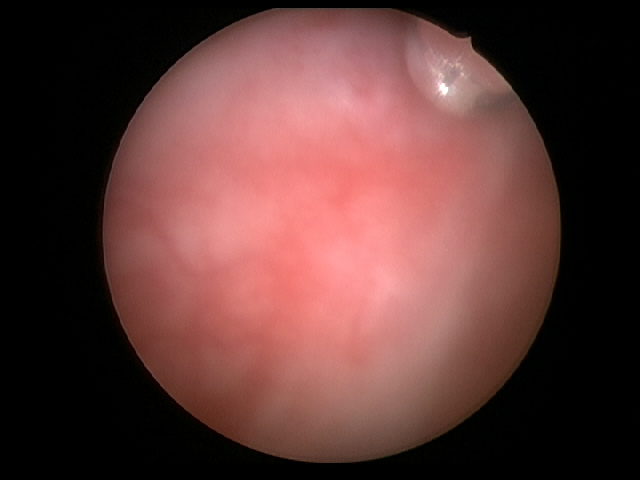
Modality: WLC
Class: Non-malignant
Subclass: InflammationNOS
Lesion: L3
Morphology: Non-papillary
Bladder cancer association: No